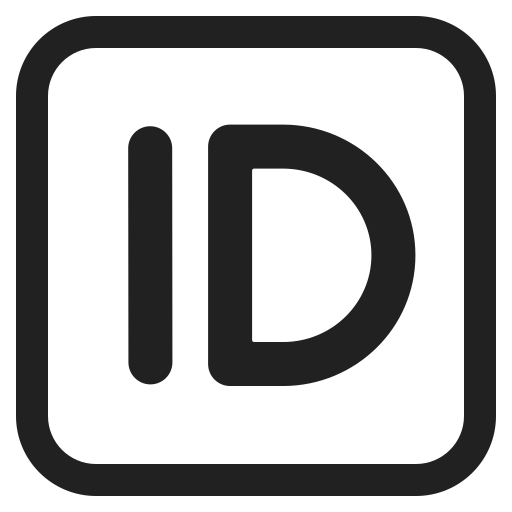
id button high contrast